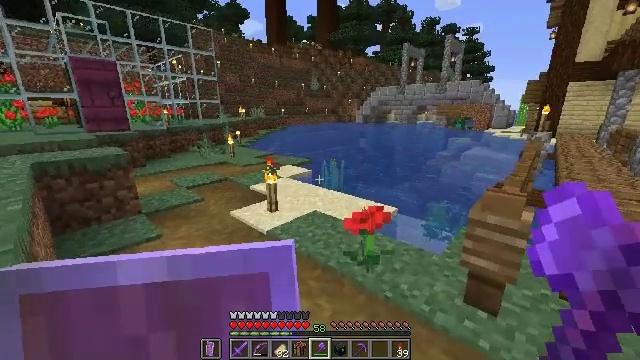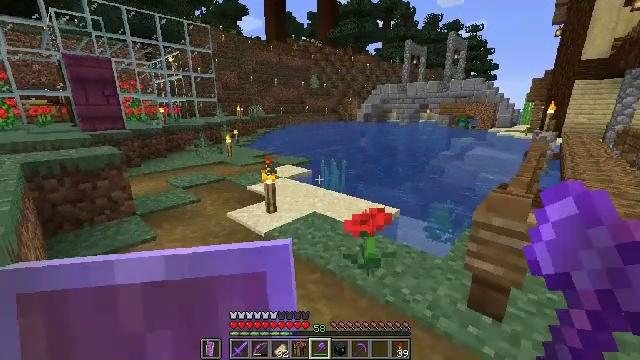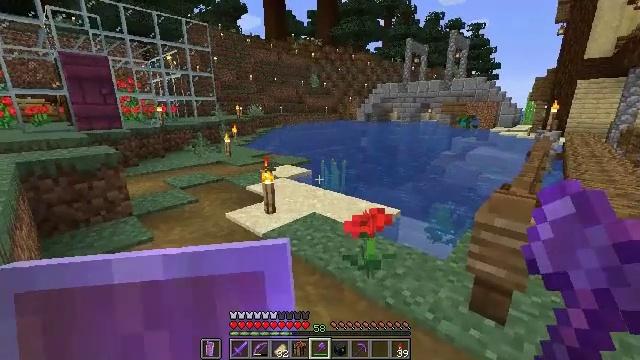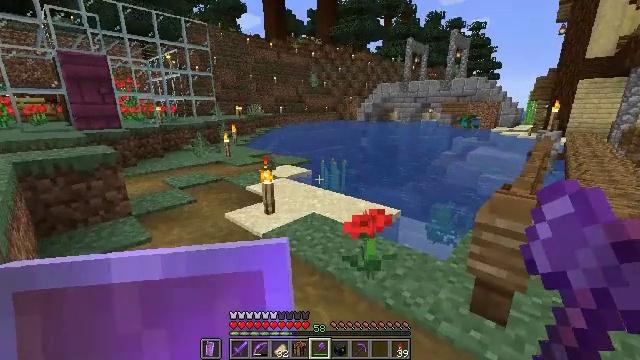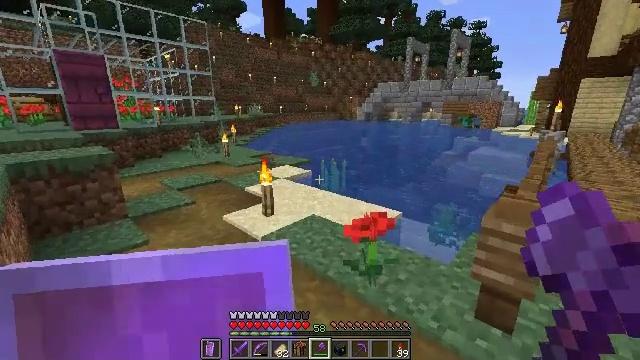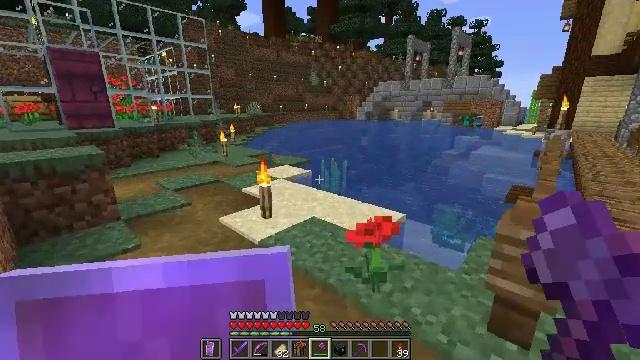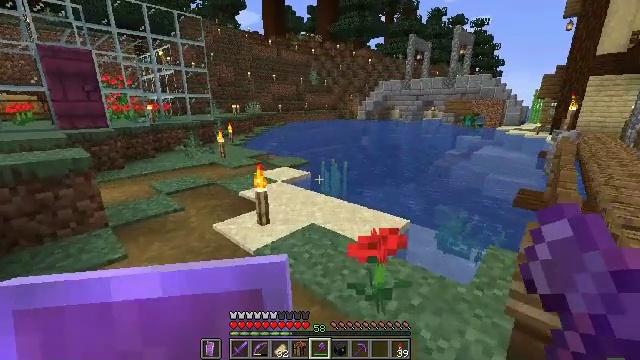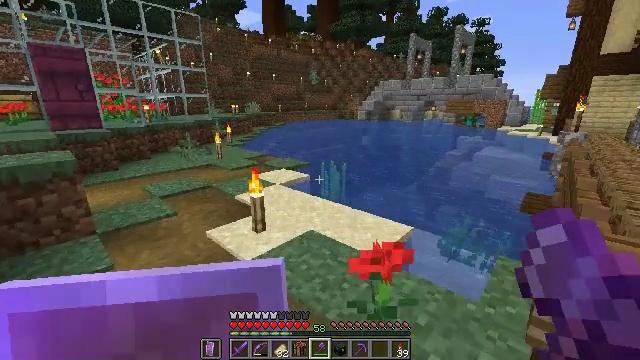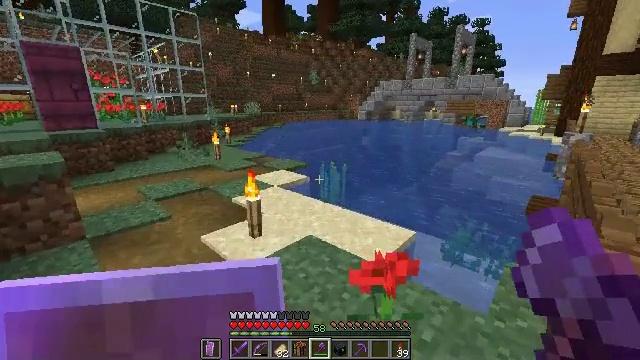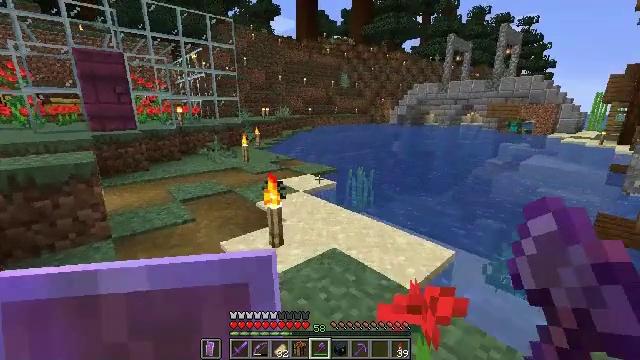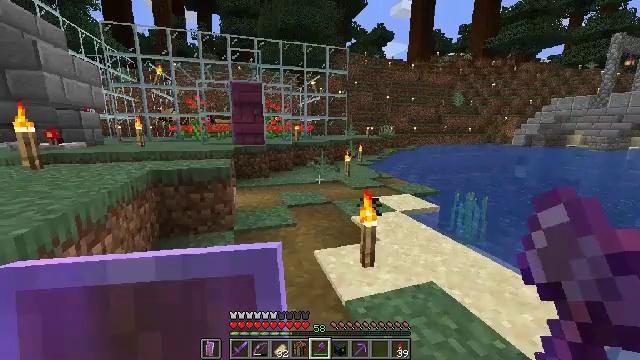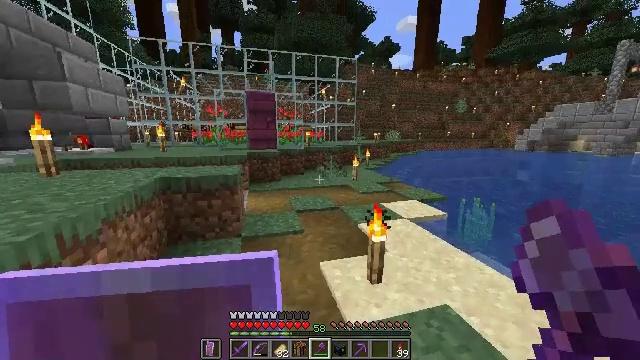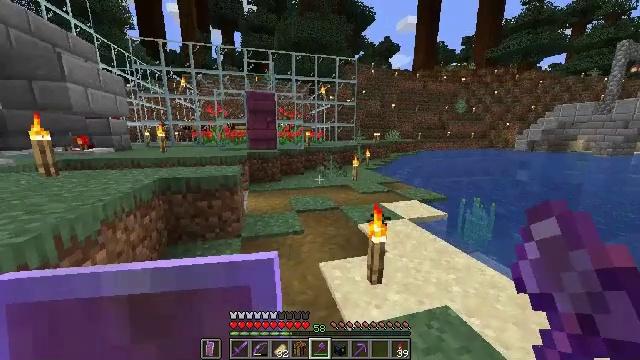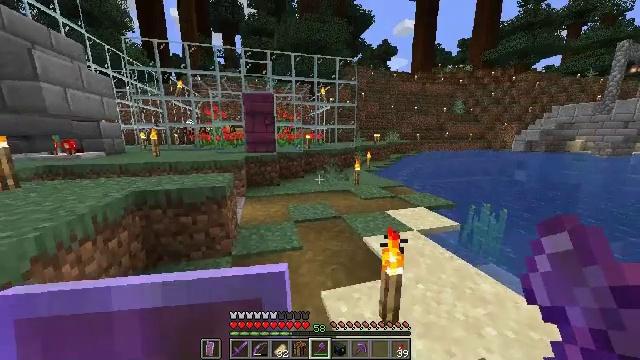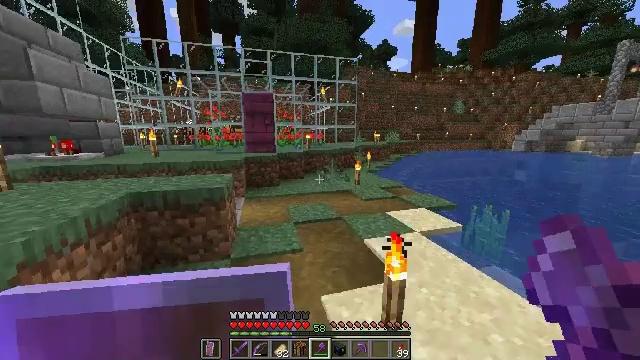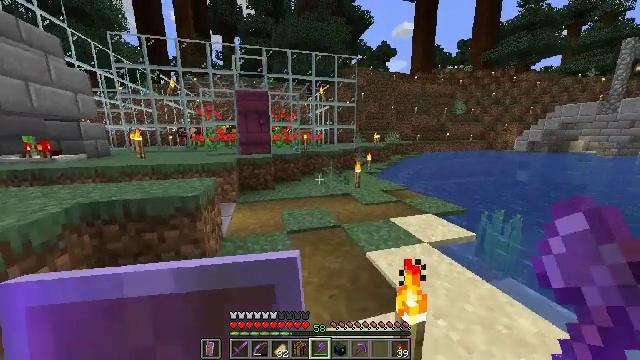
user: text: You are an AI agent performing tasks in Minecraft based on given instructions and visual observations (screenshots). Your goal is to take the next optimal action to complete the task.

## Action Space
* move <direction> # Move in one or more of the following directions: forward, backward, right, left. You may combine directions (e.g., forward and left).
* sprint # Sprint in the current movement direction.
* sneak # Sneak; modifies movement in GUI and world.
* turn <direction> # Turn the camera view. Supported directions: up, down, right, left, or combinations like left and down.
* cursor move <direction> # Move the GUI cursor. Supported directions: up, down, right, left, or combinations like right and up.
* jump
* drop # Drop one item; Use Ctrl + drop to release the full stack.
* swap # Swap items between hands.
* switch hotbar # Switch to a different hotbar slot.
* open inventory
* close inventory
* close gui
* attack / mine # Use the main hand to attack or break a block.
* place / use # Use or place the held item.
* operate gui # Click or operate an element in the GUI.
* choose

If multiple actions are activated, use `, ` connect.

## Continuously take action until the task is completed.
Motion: motion action
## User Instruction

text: Gather slime blocks for crafting purposes.
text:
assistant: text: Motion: no_op
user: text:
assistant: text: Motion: no_op
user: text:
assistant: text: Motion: no_op
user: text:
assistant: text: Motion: move forward
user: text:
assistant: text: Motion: move forward
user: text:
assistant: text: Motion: move forward
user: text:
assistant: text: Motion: move forward
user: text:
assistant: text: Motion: move forward
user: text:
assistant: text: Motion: move forward, sprint, turn left
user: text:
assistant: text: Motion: move forward, sprint, turn left and up
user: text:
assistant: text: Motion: move forward, sprint, turn left
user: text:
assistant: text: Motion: move forward, sprint
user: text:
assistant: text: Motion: move forward, sprint
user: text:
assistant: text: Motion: move forward, sprint
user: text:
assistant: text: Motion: move forward and move right, sprint
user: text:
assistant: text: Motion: move forward and move right, sprint
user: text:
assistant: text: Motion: move forward and move right, sprint
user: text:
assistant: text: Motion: move forward, sprint
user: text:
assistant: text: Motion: move forward, sprint
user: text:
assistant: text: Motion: move forward, sprint
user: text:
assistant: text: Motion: move forward, sprint
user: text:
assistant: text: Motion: move forward, sprint
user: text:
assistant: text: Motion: move forward
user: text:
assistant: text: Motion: move forward
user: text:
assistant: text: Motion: move forward
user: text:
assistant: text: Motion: move forward, sneak
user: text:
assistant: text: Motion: sneak
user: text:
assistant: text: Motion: sneak
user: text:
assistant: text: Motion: sneak
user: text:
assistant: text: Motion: sneak